Question: I can not set the "don't fragment" flag for the IPv6/ICMPv6 packets. I am doing PMTUD and I want to force the router to drop packets bigger then the MTU. Using setsockopt with IPV6_MTU_DISCOVER is not working.
'''
int on = IPV6_PMTUDISC_DO; // tried also IPV6_PMTUDISC_PROBE
setsockopt(socket, IPPROTO_IPV6, IPV6_MTU_DISCOVER, &on, sizeof(on));
'''
result:

I also can not use setosckopt with 'IPV6_DONTFRAG' as described in because I have the 'netinet/in6.h' header included and 'IPV6_DONTFRAG' is defined in 'linux/in6.h'. Including 'linux/in6.h' in my source code causes these redefinition errors.
'''
In file included from mypmtud.cc:30:0: /usr/include/linux/in6.h:30:8: error: redefinition of 'struct in6_addr' In file included from /usr/include/netdb.h:28:0,
from mypmtud.cc:23: /usr/include/netinet/in.h:198:8: error: previous definition of 'struct in6_addr' In file included from mypmtud.cc:30:0: /usr/include/linux/in6.h:46:8: error: redefinition of 'struct sockaddr_in6' In file included from /usr/include/netdb.h:28:0,
from mypmtud.cc:23: /usr/include/netinet/in.h:239:8: error: previous definition of 'struct sockaddr_in6' In file included from mypmtud.cc:30:0: /usr/include/linux/in6.h:54:8: error: redefinition of 'struct ipv6_mreq' In file included from /usr/include/netdb.h:28:0,
from mypmtud.cc:23: /usr/include/netinet/in.h:275:8: error: previous definition of 'struct ipv6_mreq' make: *** [mypmtud] Error 1
'''
Environment: Ubuntu 12.10 on VirtualBox 4.26 and GNS3 for the virtual network. The virtual Cisco C3660 router has just basic configuration: ip, ipv6 address, no shut and set mtu.
I need the IPv6 stack/OS kernel to drop packets that are bigger than the link MTU or to signalize "this packet needs fragmentation". How can I achieve this behavior?
I tried 'setsockopt' with 'IPV6_DONTFRAG' (defined it in my code '#define IPV6_DONTFRAG 62' ), 'setsockopt' with 'IPV6_MTU_DISCOVER', 'int on = IPV6_PMTUDISC_DO' and 'setsockopt' with 'IPV6_RECVPATHMTU'.
But I am not getting the 'PACKET TOO BIG' reply or 'ancillary data' with 'cmsg_level == IPPROTO_IPV6' and 'cmsg_type == IPV6_PATHMTU.'
Part of my code:
'''
/** sending ICMP packet*/
if (((length = sendto(mysocket, packet, lengthBuff, 0, result->ai_addr, result->ai_addrlen)) < 0) && (errno == EMSGSIZE)){
// works for IPv4, doesn't work with IPv6
cout << "changing maxBuff and lengthBuff size" << endl;
maxBuff = lengthBuff;
lengthBuff = (minBuff + maxBuff) / 2;
if (packet) {
delete(packet);
packet = NULL;
}
} else if (length < 0){
cerr << "Error: sending data." << endl;
freeaddrinfo(result);
close(mysocket);
if (packet) {
delete(packet);
packet = NULL;
}
exit(1);
} else if(((recvmsg(mysocket, &msg, 0)) != -1) && (errno != EINTR)) {
// reading ancillary dada as described in *Unix-Linux Addison-Wesley - Stevens2003 - Unix Network Programming, page 736*
cmsgh = CMSG_FIRSTHDR(&msg);
if(cmsgh != NULL) {
cout << "getting msg " << endl;
cout << "msg len " << msg.msg_controllen << endl;
if(cmsgh->cmsg_level == IPPROTO_ICMPV6 && cmsgh->cmsg_type == IPV6_PATHMTU)
{
cout << "CMSGHEADER - GOOD" << endl;
//mtustruct = CMSG_DATA(&msg);
maxBuff = lengthBuff;
lengthBuff = (minBuff + maxBuff) / 2;
if (packet) {
delete(packet);
packet = NULL;
}
}
else{
cout << "different ancillary data. " << endl;
cout << " level " << cmsgh->cmsg_level << " type " << cmsgh->cmsg_type << endl;
}
}
} else {
cout << "no ERROR with sendto and no RESCVMSG" << endl;
}
/** receiving ICMP data */
tv.tv_sec = 3;
tv.tv_usec = 0;
int retval; // select
FD_ZERO(&mySet);
FD_SET(mysocket, &mySet);
retval = select(mysocket + 1, &mySet, NULL, NULL, &tv);
if (retval == -1) {
cerr << "select failed" << endl;
//break;
exit(1);
} else if (retval) {
if ((length = recvfrom(mysocket, buffer, MAX, 0, result->ai_addr, &(result->ai_addrlen))) == -1) {
cerr << "Error: receiving data." << endl;
} else {
icmpRec = (struct icmp6_hdr*) buffer;
if((icmpRec->icmp6_type == ICMP6_PACKET_TOO_BIG)) {
cout << "next hop MTU: " << ntohl(icmpRec->icmp6_mtu) << endl;
maxBuff = ntohl(icmpRec->icmp6_mtu);
} else if ((icmpRec->icmp6_type == ICMP6_ECHO_REPLY) && (ntohs(icmpRec->icmp6_id) == pid) && (ntohs(icmpRec->icmp6_seq) == (seq - 1))) {
cout << "code " << ntohs(icmpRec->icmp6_code) << endl;
cout << "ICMP ECHO REPLY" << endl;
minBuff = lengthBuff;
}
}
}
'''
I realized, 'setsockopt' with defined 'IPV6_DONTFRAG' is not working for me, but 'setsockopt' with 'IPV6_MTU_DISCOVER' is working for the own interface. The eth1 interface MTU is 1500 (default) and if 'sendto' wants to send packets with bigger size, 'errno' is set to 'EMSGSIZE'. Also after some time I get 'PACKET TOO BIG' message for these not send messages fom the .
My real problem is, I am getting (Ubuntu 12.10 running on VirtualBox 4.2.6) 'PACKET TOO BIG' messages from the virtual router (Cisco c3660) running on GNS3.
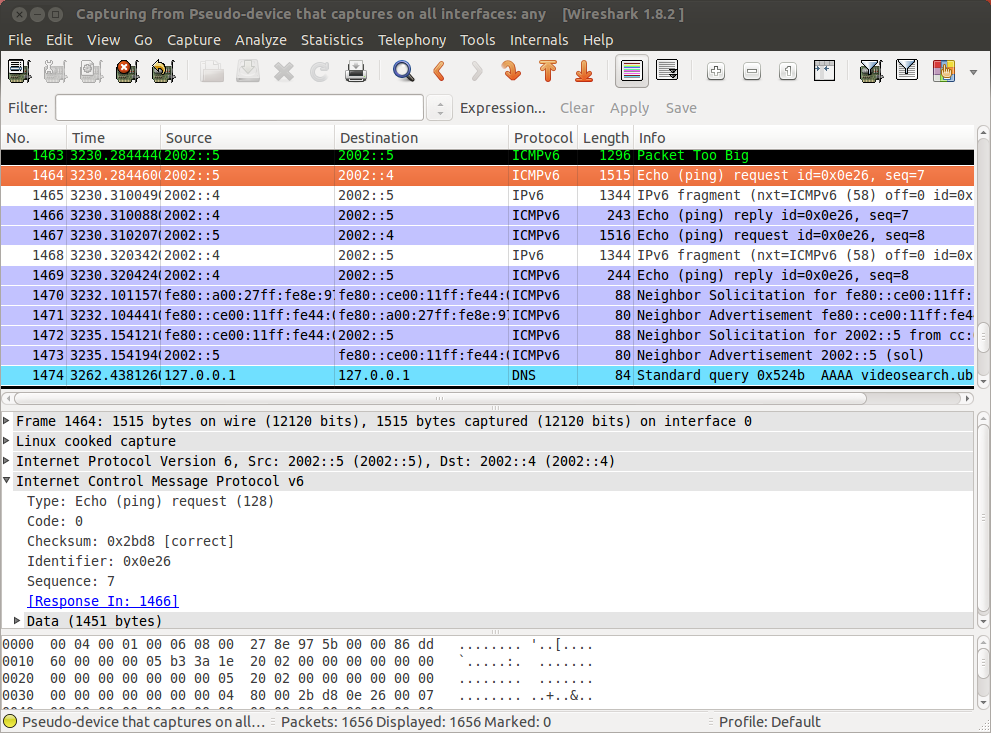
Answer: > and I want to force the router to drop packets bigger then the MTU
In IPv6 packets bigger than the MTU will always be dropped. Unlike in IPv4, IPv6 routers don't fragment packets. Instead, the source is expected to perform PMTU and:
- -
Linux does indeed have full support for 'IPV6_DONTFRAG' (I think it was added in 2.6.35) although it only affects local behavior.